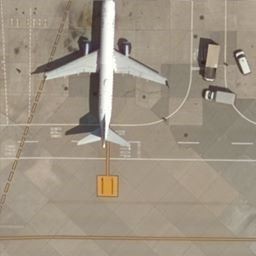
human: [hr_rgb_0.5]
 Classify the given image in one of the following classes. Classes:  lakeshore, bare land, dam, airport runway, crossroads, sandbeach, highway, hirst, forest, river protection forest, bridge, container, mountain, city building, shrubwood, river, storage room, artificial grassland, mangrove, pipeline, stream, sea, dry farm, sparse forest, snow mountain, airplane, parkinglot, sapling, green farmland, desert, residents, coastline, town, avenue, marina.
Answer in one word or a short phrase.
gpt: airplane